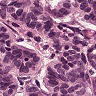
Metastatic tissue present: yes